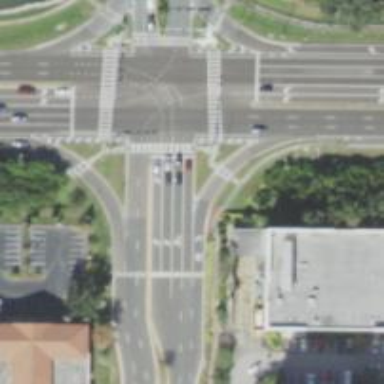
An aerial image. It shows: Marked crossing on the road.